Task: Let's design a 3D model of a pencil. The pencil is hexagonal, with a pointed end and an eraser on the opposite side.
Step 119:
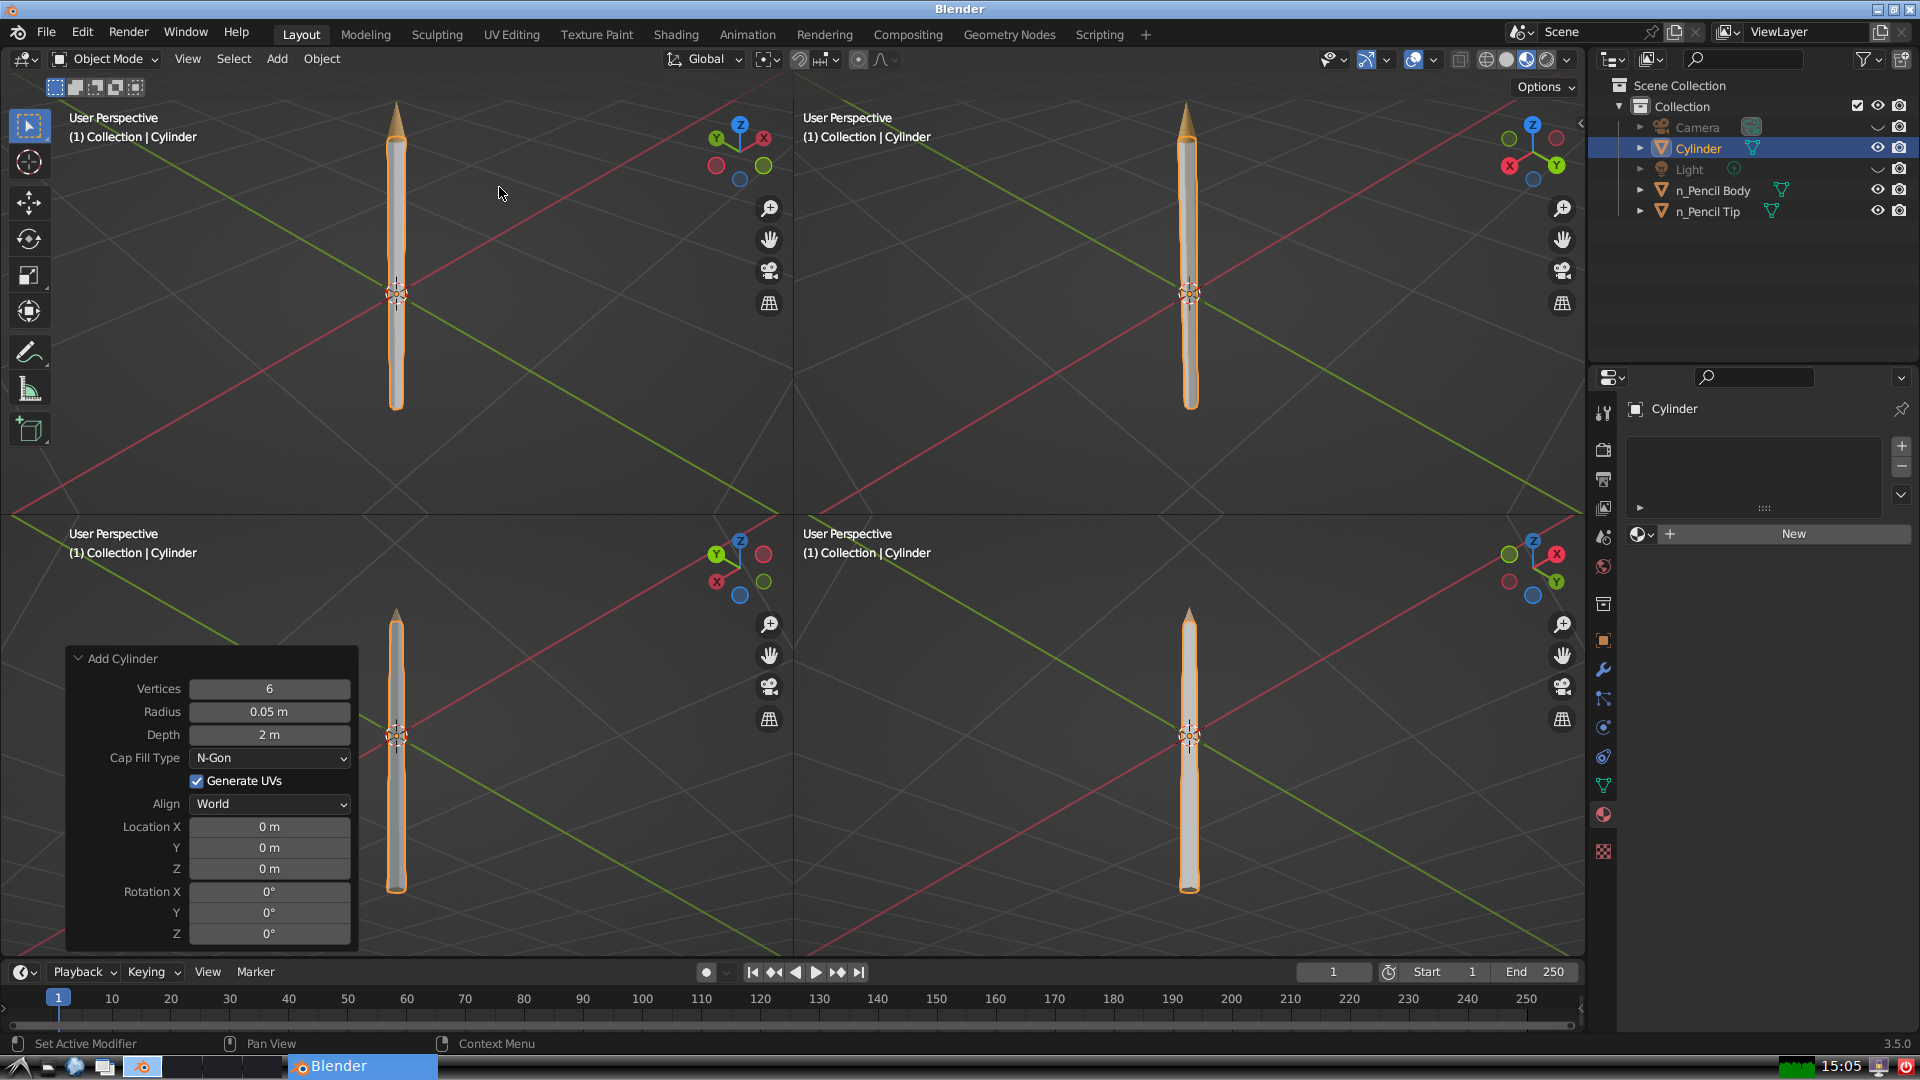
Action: {"mouse_move": [270, 708]}